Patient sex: M
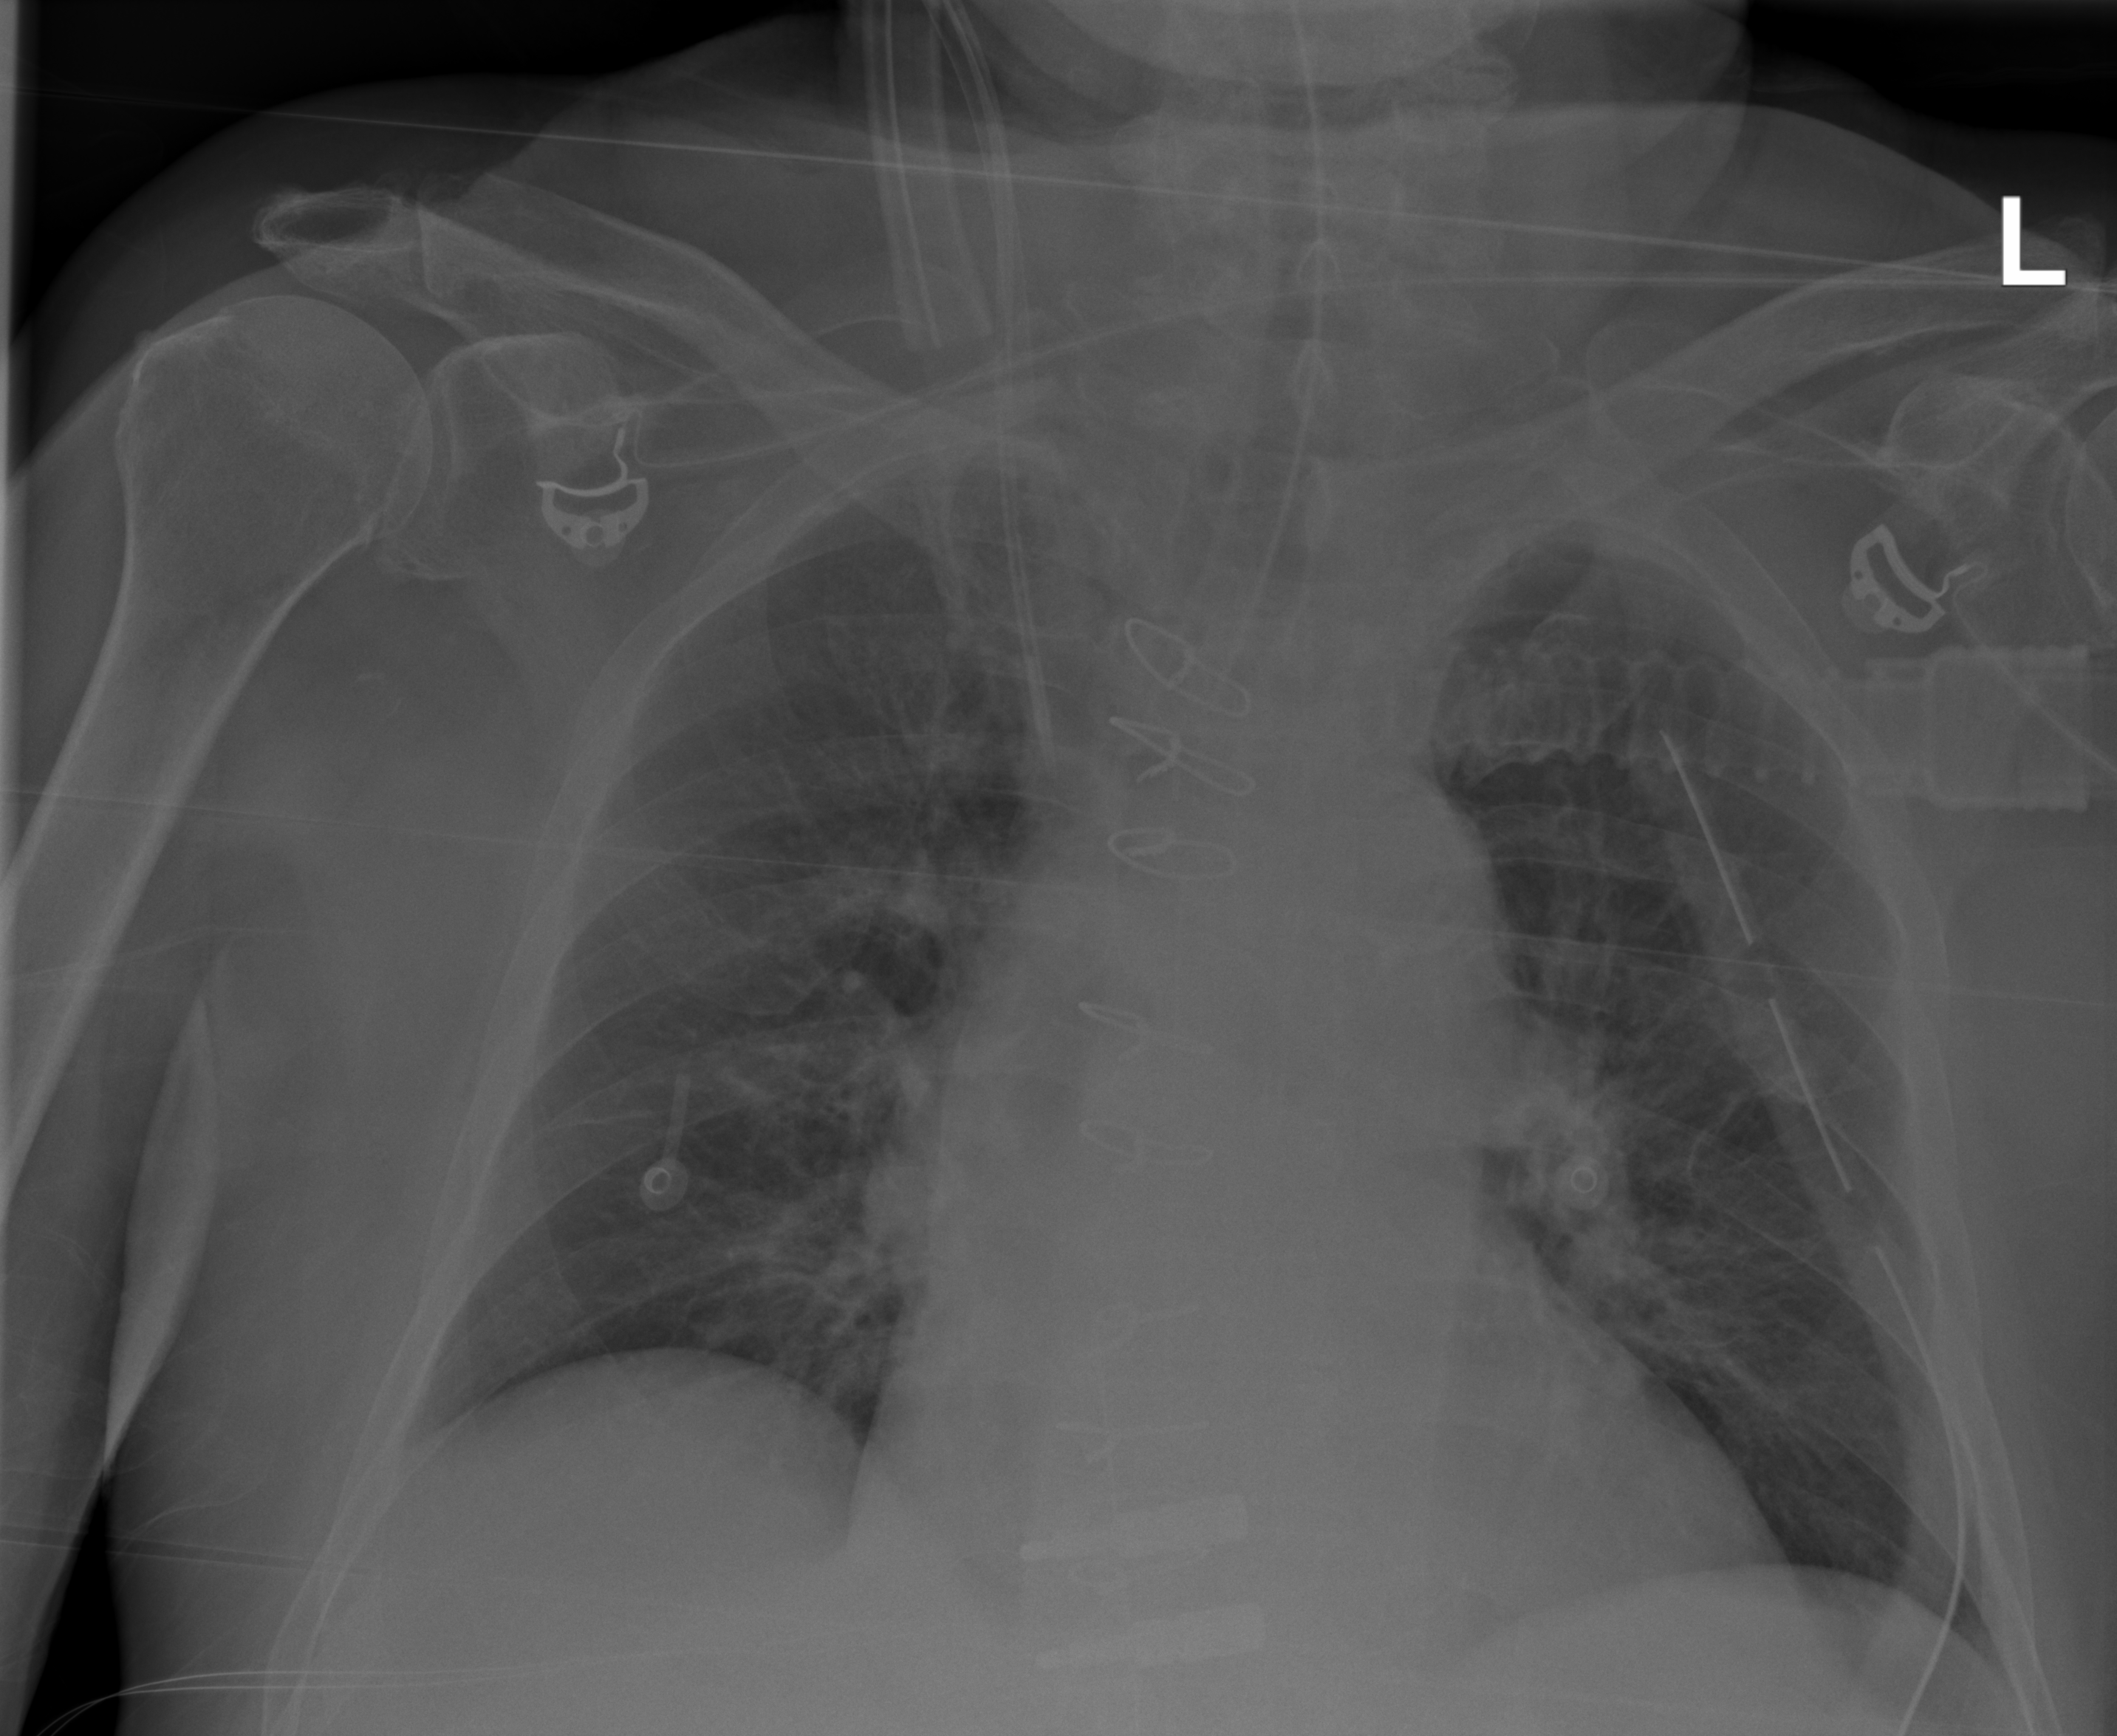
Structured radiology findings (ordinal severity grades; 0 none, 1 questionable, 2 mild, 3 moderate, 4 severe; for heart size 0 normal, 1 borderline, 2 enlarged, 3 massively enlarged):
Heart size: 2
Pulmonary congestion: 2
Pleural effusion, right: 0
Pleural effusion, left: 0
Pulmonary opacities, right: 2
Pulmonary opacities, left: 2
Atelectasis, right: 2
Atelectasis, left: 2